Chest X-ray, PA view. Patient: 42 years old, sex F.
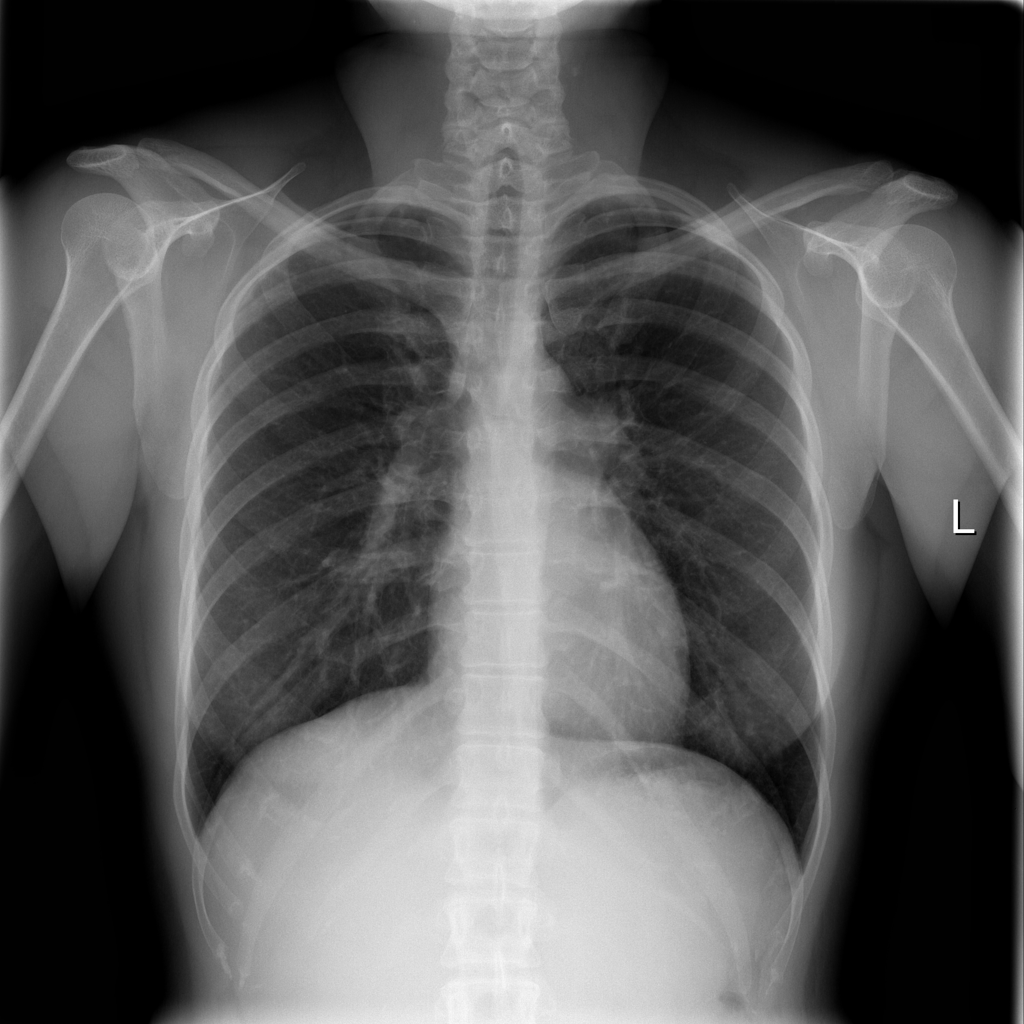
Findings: No Finding